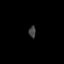
Tissue: skin
Cell type: Epithelial cells
Senescence score: 0.2683
Nuclear area (px): 78
Mean DAPI intensity: 65.5